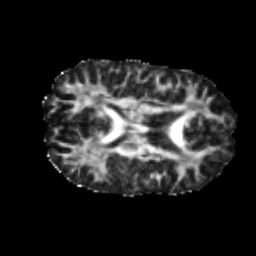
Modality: FA
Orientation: axial
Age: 24
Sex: male
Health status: healthy
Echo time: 0.074 s